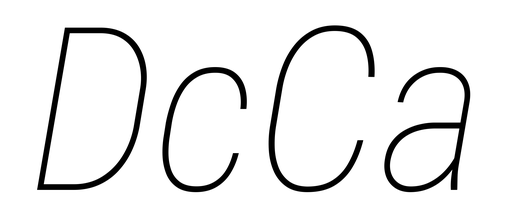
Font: Roboto-Italic_Condensed_Thin_Italic